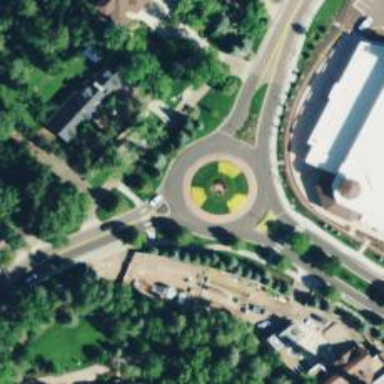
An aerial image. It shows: Tertiary road with asphalt surface leading to roundabout.